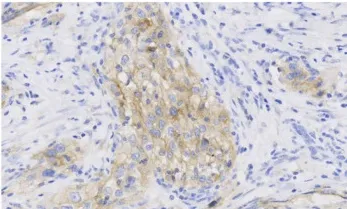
Original magnification x400.
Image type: pathology (immunostaining)